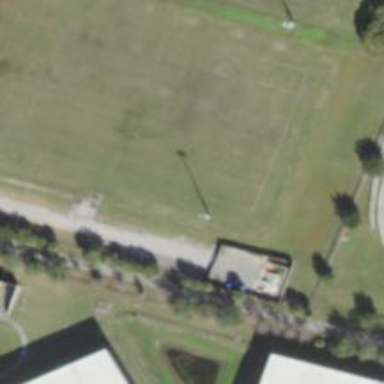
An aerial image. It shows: Soccer pitch for outdoor sports and leisure activities.